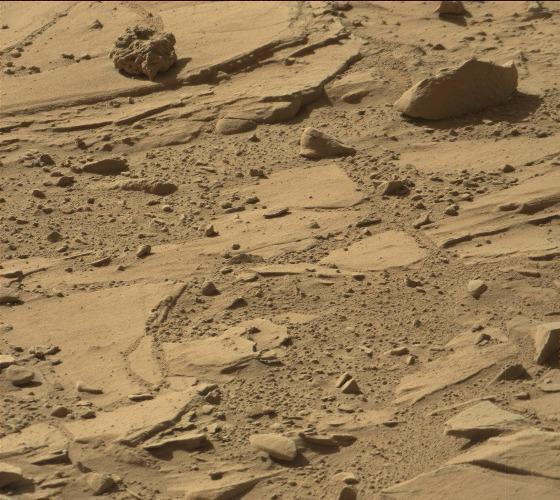
Terrain classes present: Bedrock, Gravel / Sand / Soil, Rock, Shadow